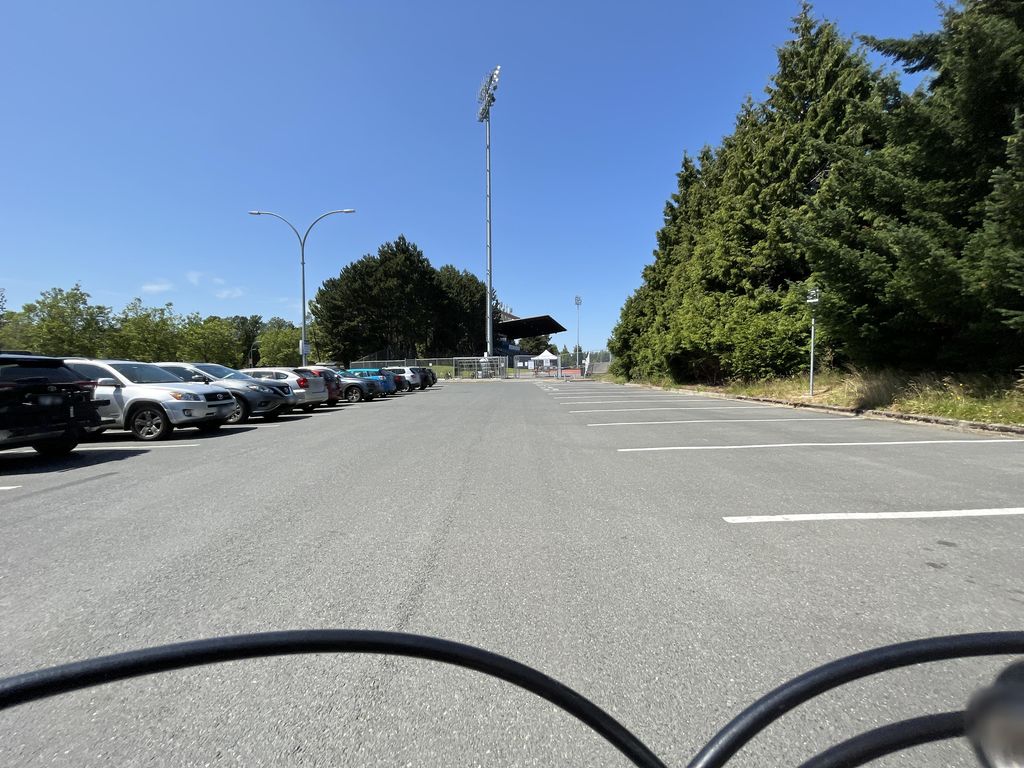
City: victoria